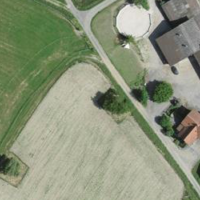
EUNIS habitat code: 54
Species observed at this site:
Tanacetum parthenium